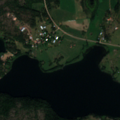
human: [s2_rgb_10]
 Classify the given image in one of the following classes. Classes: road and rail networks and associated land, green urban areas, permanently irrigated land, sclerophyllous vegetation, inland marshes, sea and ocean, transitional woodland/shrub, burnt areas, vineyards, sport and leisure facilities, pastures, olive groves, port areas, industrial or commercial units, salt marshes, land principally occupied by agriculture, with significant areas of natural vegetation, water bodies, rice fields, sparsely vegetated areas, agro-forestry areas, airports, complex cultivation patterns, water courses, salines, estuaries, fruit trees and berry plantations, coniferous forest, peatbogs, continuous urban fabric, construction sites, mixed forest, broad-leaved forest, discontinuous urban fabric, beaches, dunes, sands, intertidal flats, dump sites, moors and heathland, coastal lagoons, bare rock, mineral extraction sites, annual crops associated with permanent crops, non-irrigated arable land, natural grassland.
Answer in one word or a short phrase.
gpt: land principally occupied by agriculture, with significant areas of natural vegetation, mixed forest, transitional woodland/shrub, sea and ocean